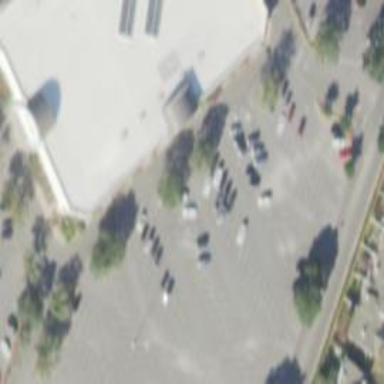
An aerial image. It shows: Parking space.